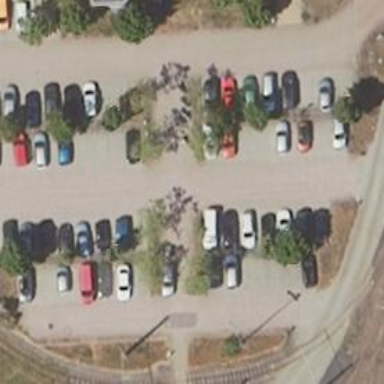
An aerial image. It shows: Parking aisle designated as service road.